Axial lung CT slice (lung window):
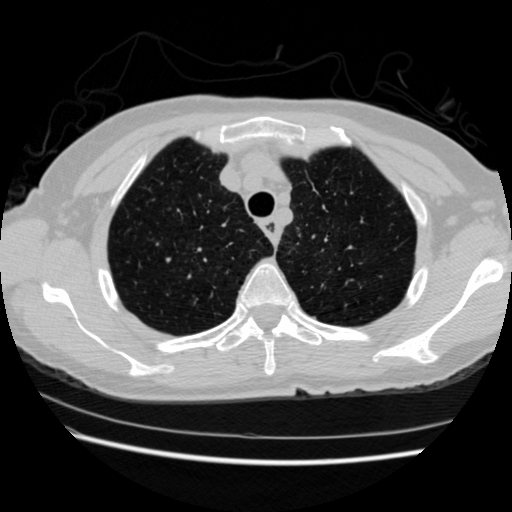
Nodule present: no